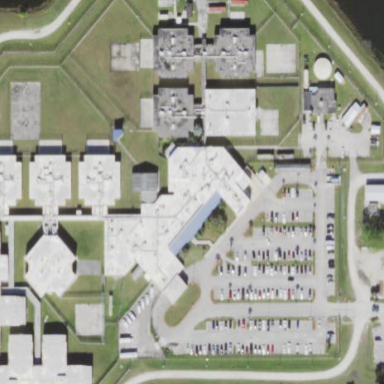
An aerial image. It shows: Prison.